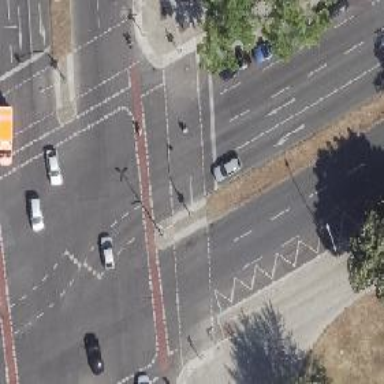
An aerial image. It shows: Road crossing with traffic signals.